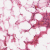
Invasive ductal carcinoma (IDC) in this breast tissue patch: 0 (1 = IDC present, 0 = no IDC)